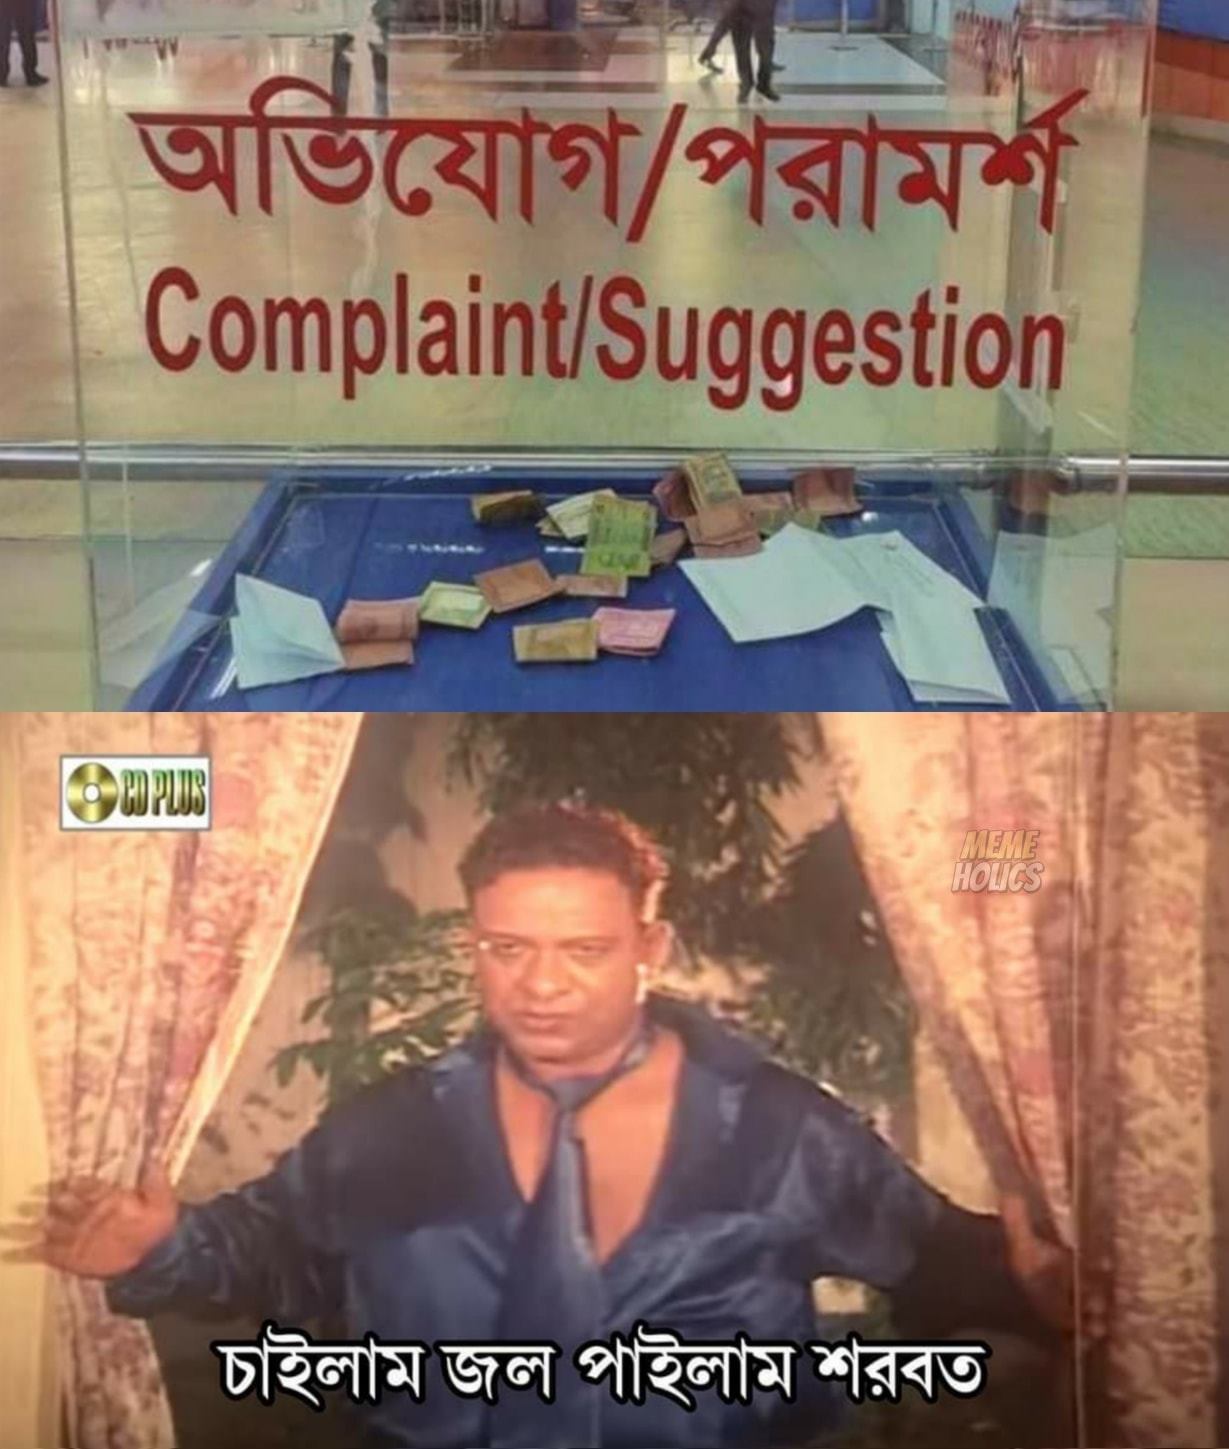
Caption: অভিযোগ/ পরামর্শ     Complaint / Suggestion     চাইলাম জল পাইলাম শরবত
Label: non-hate